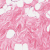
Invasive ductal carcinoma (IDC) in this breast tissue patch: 0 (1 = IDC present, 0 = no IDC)